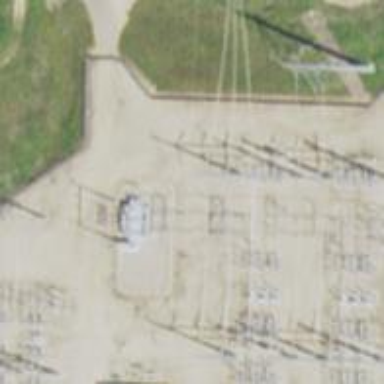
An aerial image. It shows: Switch used for power control.